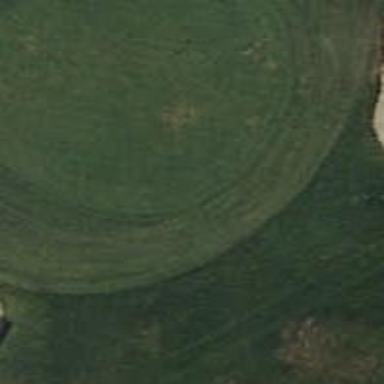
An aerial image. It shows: Golf green with grass surface.